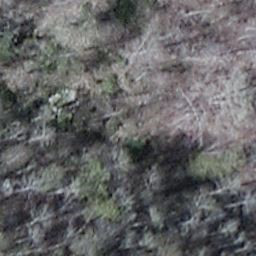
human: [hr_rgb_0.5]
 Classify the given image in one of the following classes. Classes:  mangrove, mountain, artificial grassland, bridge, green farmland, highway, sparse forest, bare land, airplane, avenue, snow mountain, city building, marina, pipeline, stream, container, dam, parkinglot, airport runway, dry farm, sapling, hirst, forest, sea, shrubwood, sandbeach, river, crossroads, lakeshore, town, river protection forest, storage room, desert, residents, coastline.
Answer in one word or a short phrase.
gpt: shrubwood